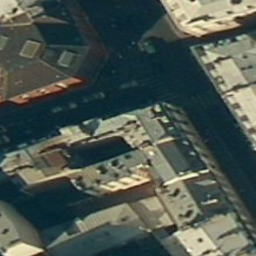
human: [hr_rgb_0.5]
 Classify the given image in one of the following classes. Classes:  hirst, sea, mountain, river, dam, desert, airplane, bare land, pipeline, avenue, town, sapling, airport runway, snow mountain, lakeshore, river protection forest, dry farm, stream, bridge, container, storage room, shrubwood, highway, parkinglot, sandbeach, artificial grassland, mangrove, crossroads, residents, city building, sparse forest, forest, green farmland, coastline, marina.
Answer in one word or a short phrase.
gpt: city building